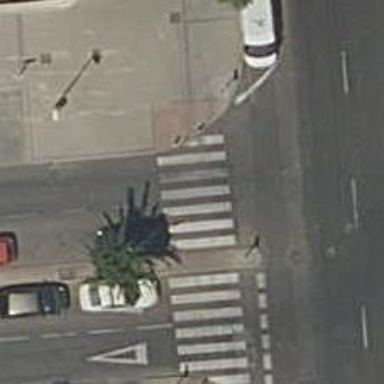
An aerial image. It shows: Marked road crossing.